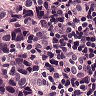
Metastatic tissue present: yes